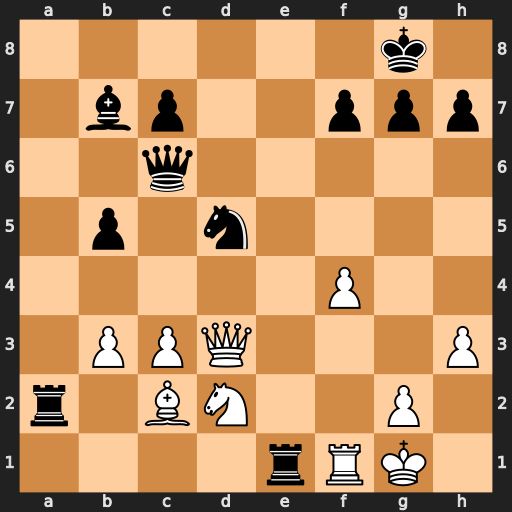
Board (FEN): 6k1/1bp2ppp/2q5/1p1n4/5P2/1PPQ3P/r1BN2P1/4rRK1
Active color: w
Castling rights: -
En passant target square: -
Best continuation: Qxh7+ Kf8 Qh8+ Ke7 Rxe1+